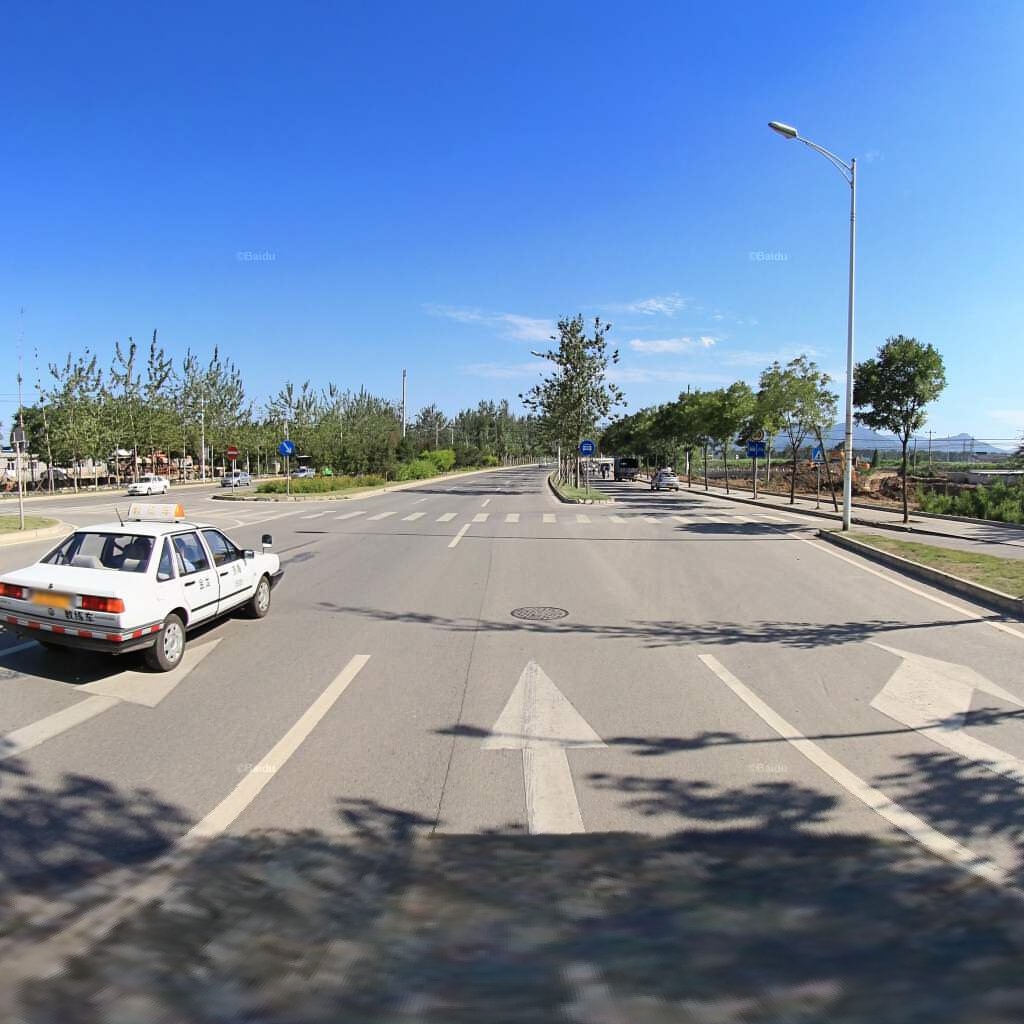
Region: Haidian
Road damage annotations: longitudinal crack, manhole cover